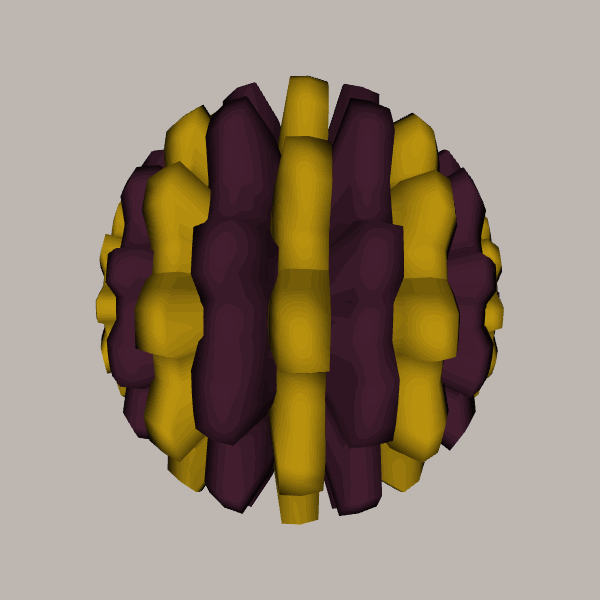
Background: light